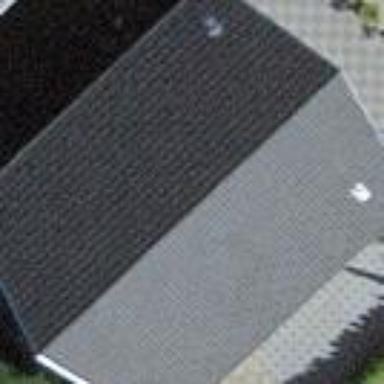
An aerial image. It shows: Residential building with gabled roof.